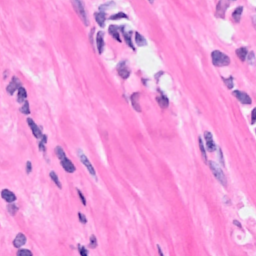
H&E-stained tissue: Breast